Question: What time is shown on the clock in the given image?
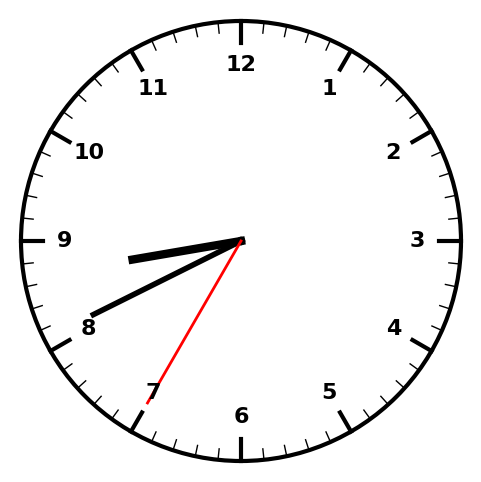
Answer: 08:40:35